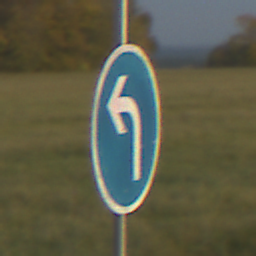
Verkehrszeichen: VorgeschriebeneFahrtrichtungLinks
Umgebung: Outdoor, Nature
Tageszeit: SunriseSunset
Wetter: PartlyCloudy
Licht: Natural
Jahreszeit: NotSpecified
Kontrast: MediumContrast